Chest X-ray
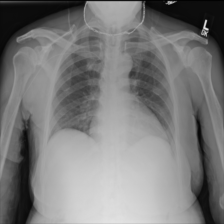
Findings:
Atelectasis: negative
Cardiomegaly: negative
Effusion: negative
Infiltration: negative
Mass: negative
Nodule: negative
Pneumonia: negative
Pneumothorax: negative
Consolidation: negative
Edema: negative
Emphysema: negative
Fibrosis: negative
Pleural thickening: negative
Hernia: negative